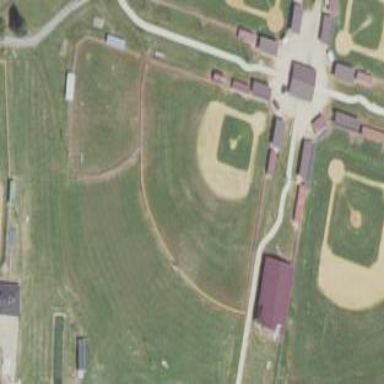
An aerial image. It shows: Baseball pitch for leisure land.